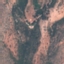
Land use / land cover class: HerbaceousVegetation